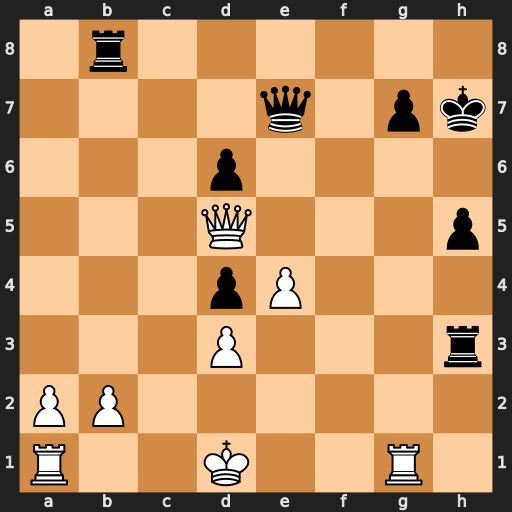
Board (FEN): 1r6/4q1pk/3p4/3Q3p/3pP3/3P3r/PP6/R2K2R1
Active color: w
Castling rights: -
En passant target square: -
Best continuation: Qf5+ Kg8 Qxh3